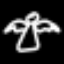
Label: angel